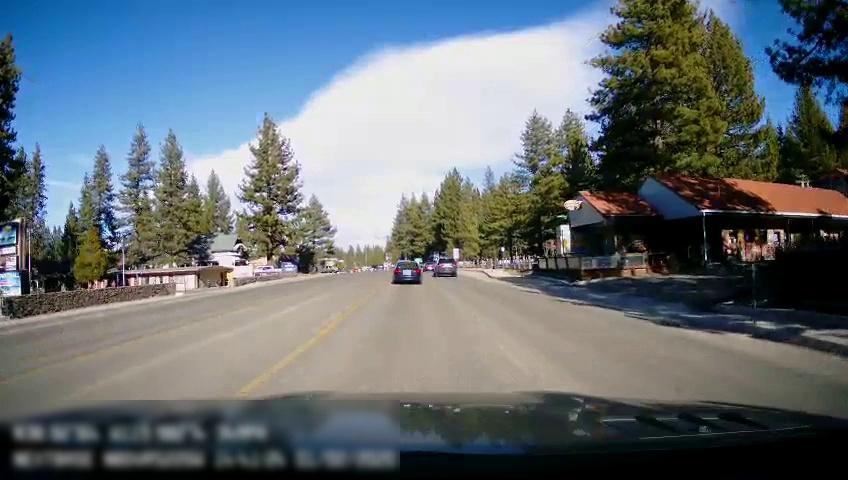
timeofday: Day
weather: Sunny
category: Drivable Space
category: Vehicles | Car
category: Vehicles | SUV
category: Vehicles | Car
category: Lanes | Opposite Lane
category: Lanes | Current Lane
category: Lanes | Opposite Lane